Question: I'm working on the Card Matching Game project from Stanford's iOS course in Swift. I have two ViewControllers on a tab bar for 2 different types of card game that push to the same View, which shows move history. I want separate move histories for each game, so created a different instance of HistoryViewController in each of the 2 game-type's ViewController. I then manipulate these instances as moves are made. How do I tell Xcode to use that specific instance of HistoryViewController when navigating from the proper parent? For example, if I am in the 1st card game and press "History", the HistoryViewController initialized in card game 1's code should be shown in the History view.
I've attached an image of the storyboard. Any help would be much appreciated :)

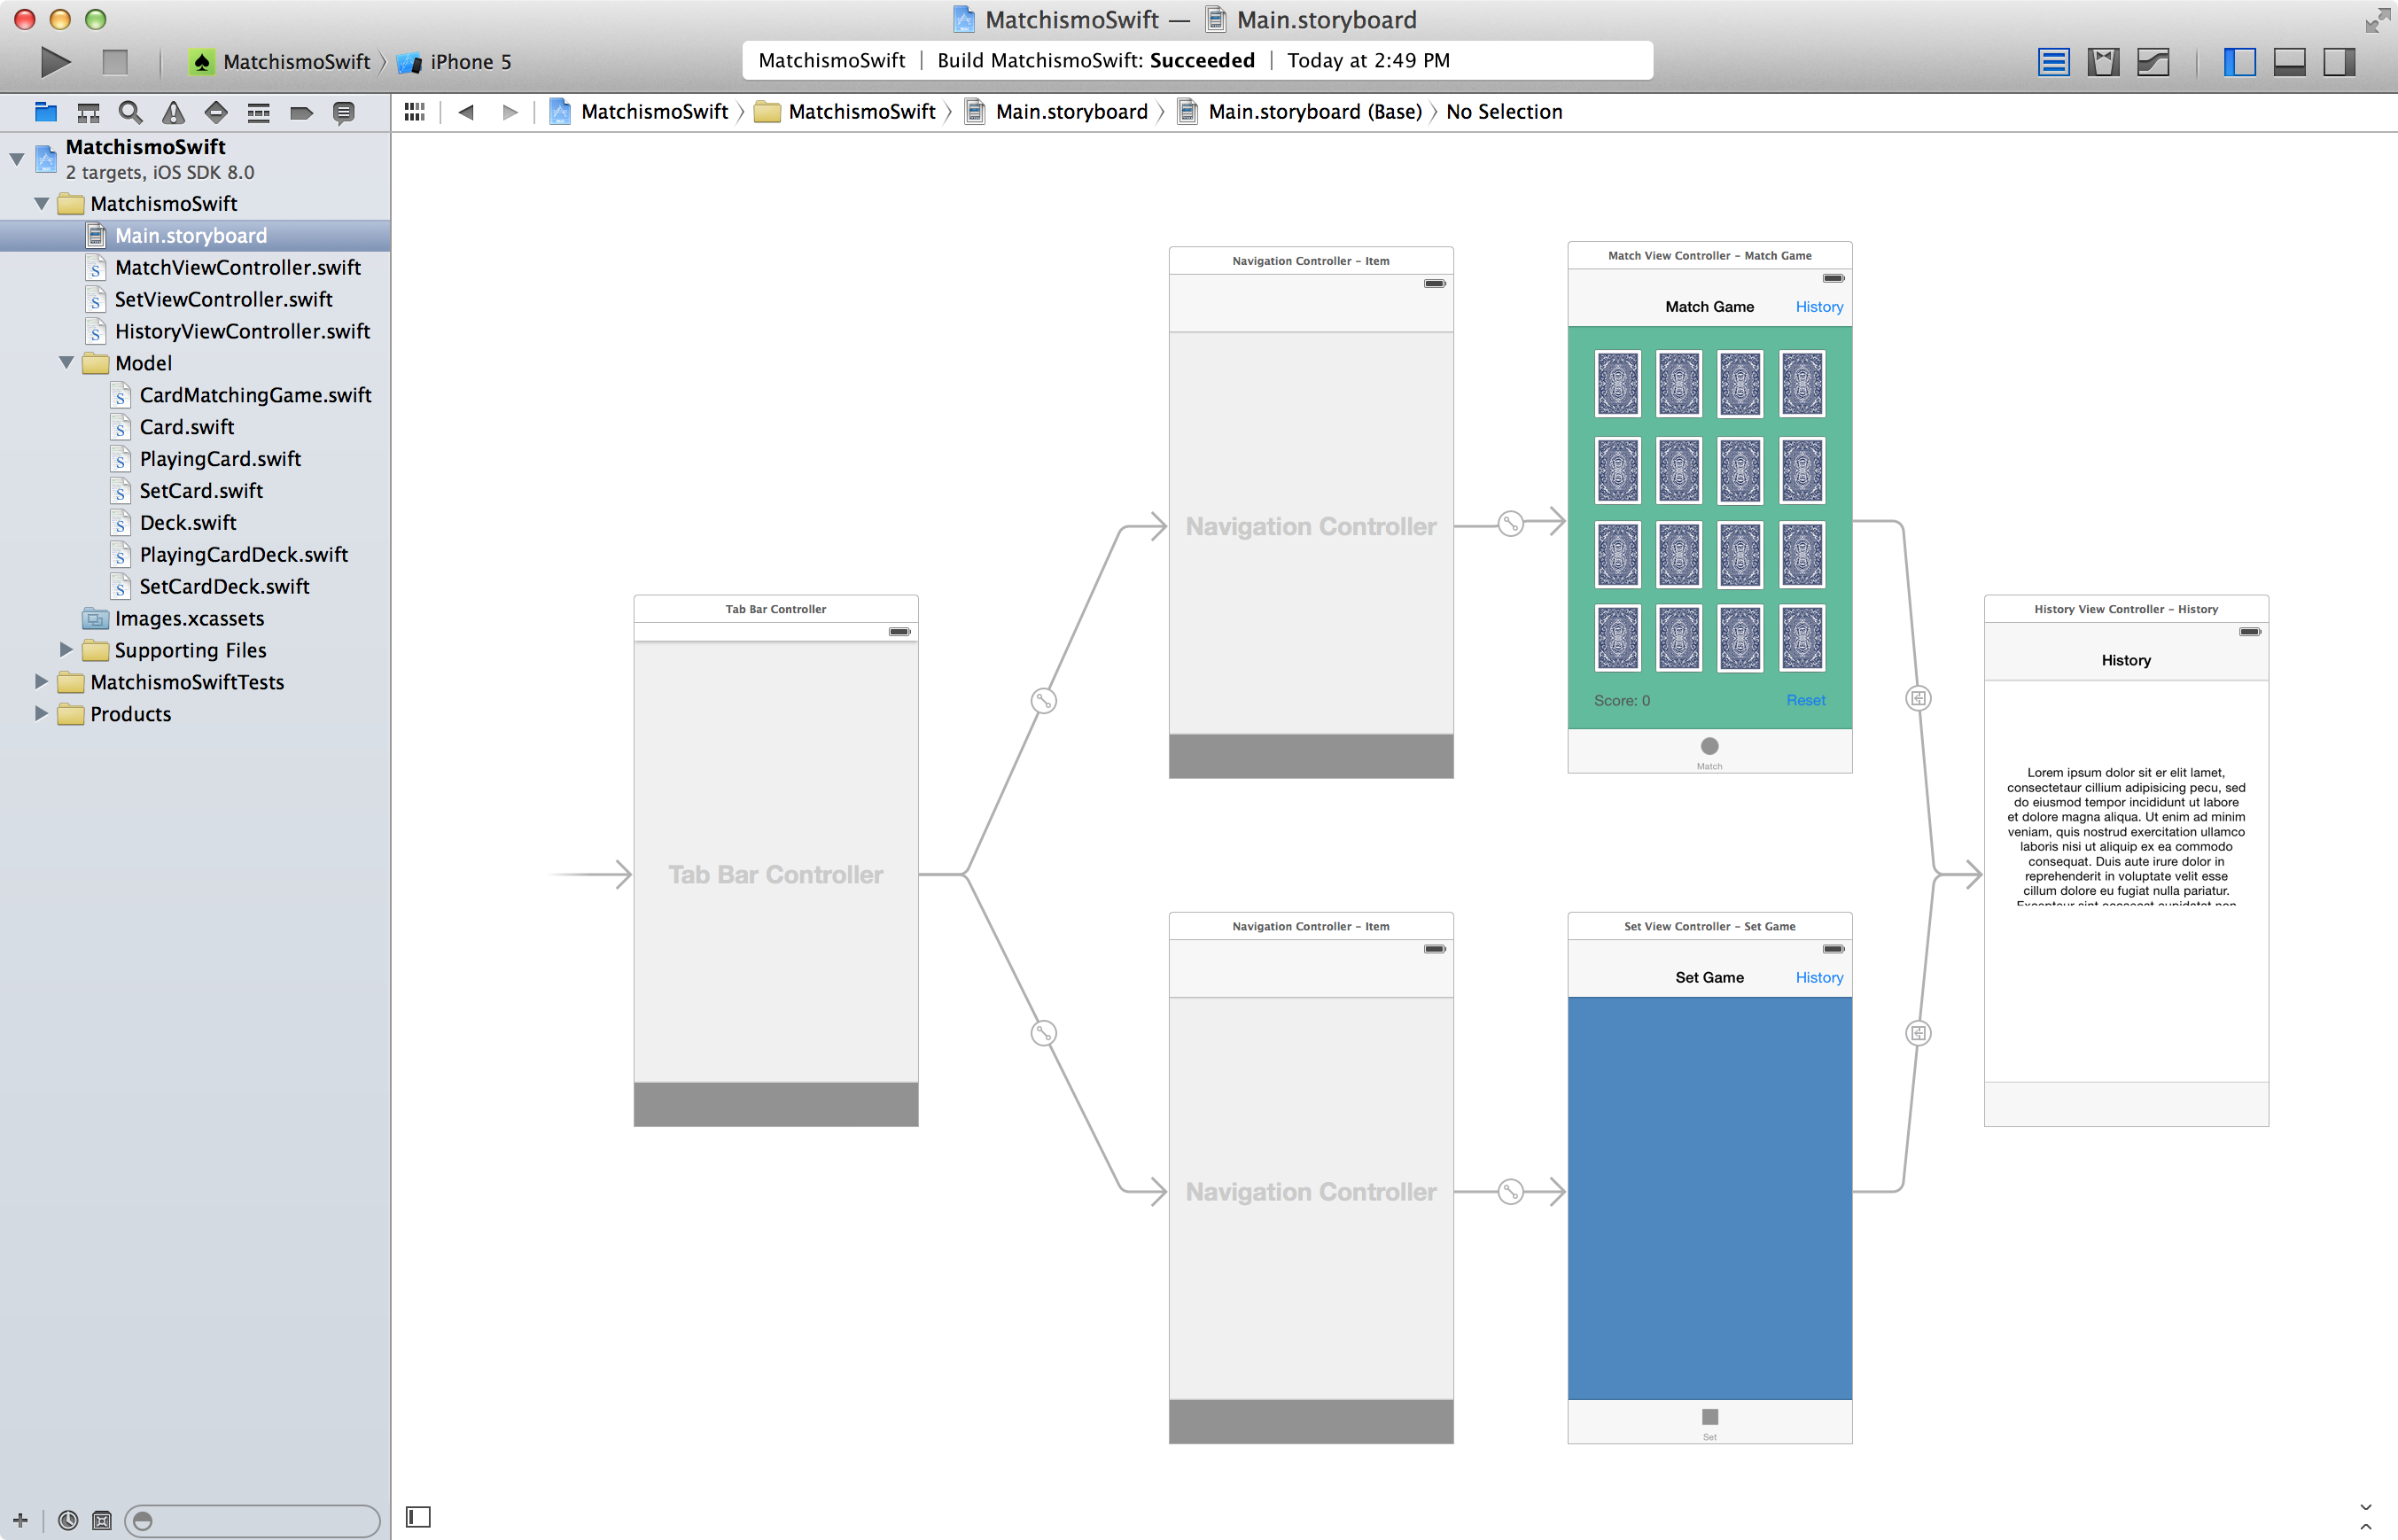
Answer: You can push the history view controller from both view controllers.As they both will make the diffrent instance of history view controller.As both 'segue' are different you can give different name to them and do 'self.performSegueWithIdentifier("push1", sender: self)' and 'self.performSegueWithIdentifier("push2", sender: self)' or directly you can push.
You can create the 'label' or 'textview' for history and pass the information which you want to display in
'''
override func prepareForSegue(segue: UIStoryboardSegue!, sender: AnyObject!) {
if (segue.identifier == "push1") {
let viewController:ViewController = segue!.destinationViewController as ViewController
// pass data to next view
viewController.label = @"history for 1st view controller"
}
else if (segue.identifier == "someanothersegue") {
//Perform some another task for any other segue
}
}
'''
This way you can pass data to destination view controller which is history view controller in your case.